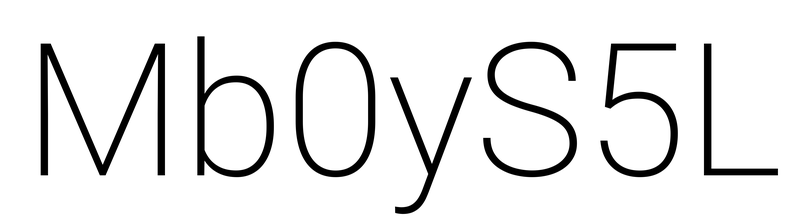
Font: Roboto_ExtraLight